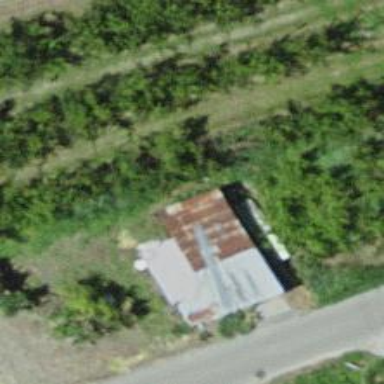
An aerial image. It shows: Shed building.